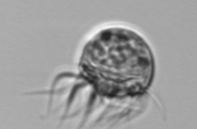
Label: Leegaardiella_ovalis